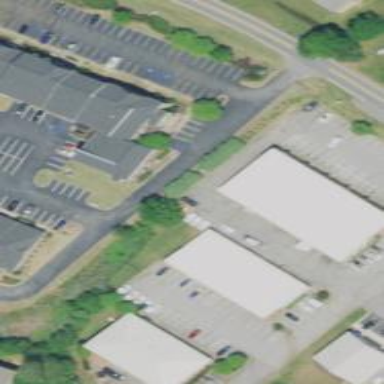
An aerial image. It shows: Office building.